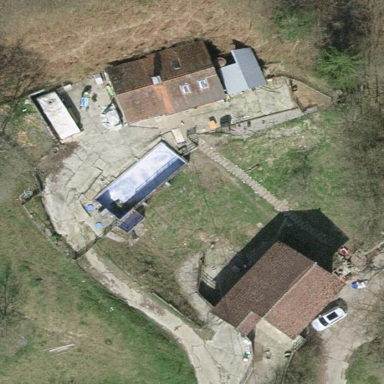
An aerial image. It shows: Farmyard area.